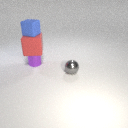
large red rubber cube above small purple metal cylinder